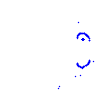
Particle: proton